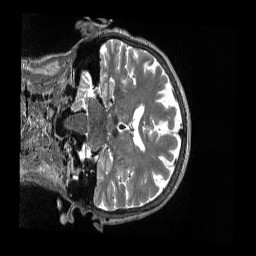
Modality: T2w
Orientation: coronal
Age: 76
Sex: female
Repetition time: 3.2 s
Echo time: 0.563 s